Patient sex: F
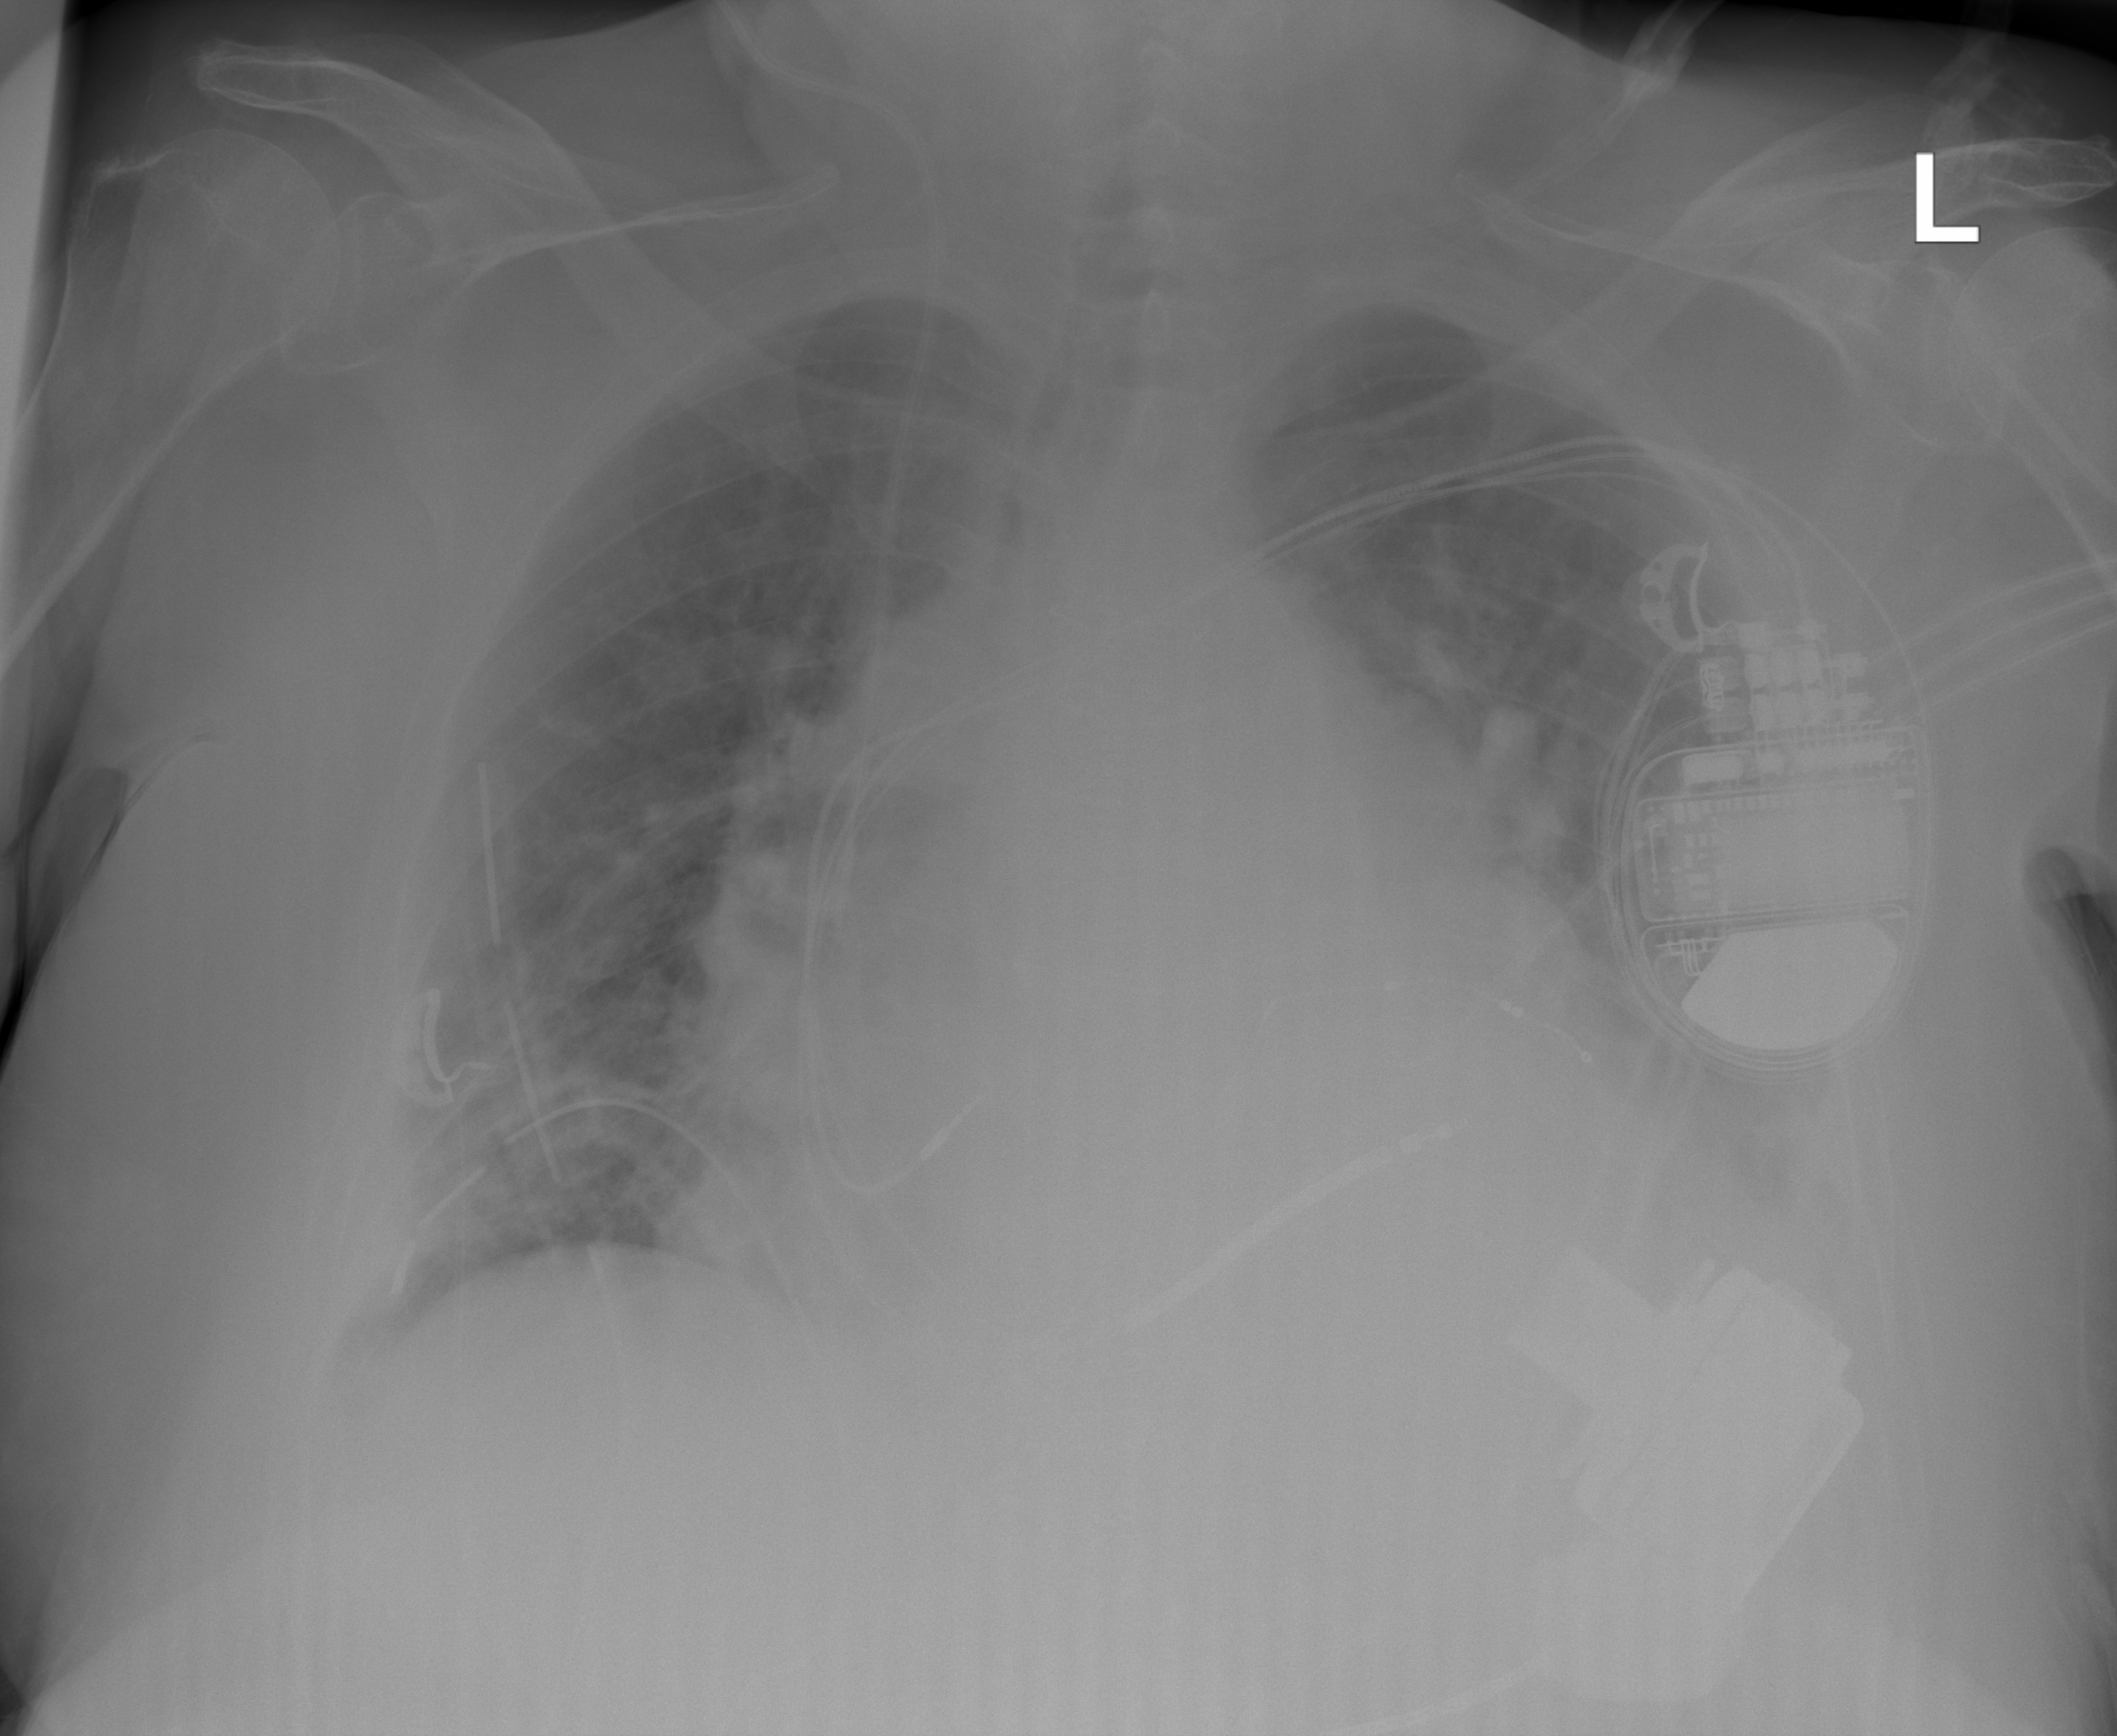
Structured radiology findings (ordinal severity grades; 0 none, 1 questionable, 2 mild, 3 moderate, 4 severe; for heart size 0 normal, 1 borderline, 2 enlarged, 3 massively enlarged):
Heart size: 3
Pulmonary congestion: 2
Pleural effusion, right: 0
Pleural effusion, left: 2
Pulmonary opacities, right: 2
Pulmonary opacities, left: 2
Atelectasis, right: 2
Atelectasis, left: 2